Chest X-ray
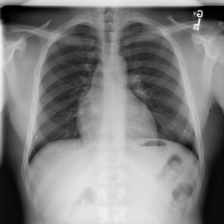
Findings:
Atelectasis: negative
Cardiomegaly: negative
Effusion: negative
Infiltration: negative
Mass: negative
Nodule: negative
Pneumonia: negative
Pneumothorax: negative
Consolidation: negative
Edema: negative
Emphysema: negative
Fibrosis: negative
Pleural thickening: negative
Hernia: negative